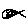
Label: fish